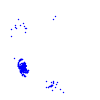
Particle: electron